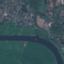
Land use / land cover: River